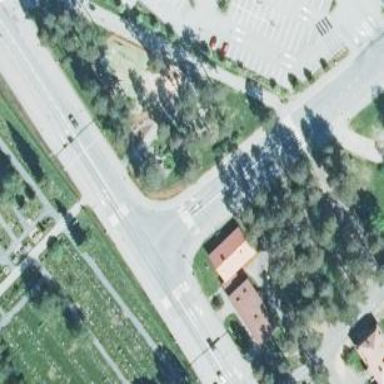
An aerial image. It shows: Cycleway.